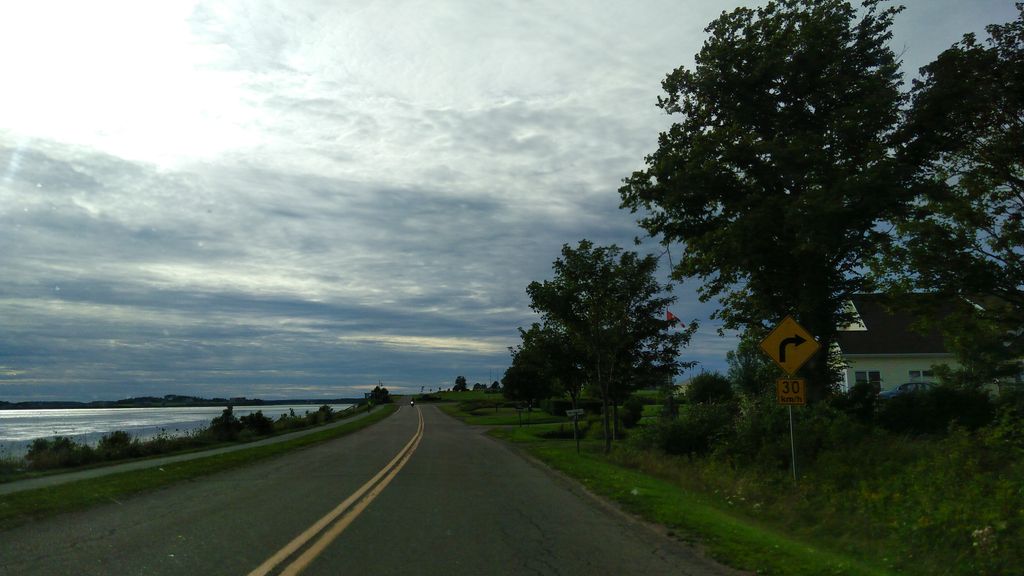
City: charlottetown